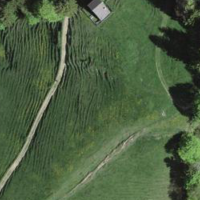
EUNIS habitat code: 24
Species observed at this site:
Plantago media